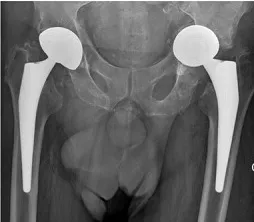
Clinical description of the patient #4, a 77-year-old man. He had a past history of anal cancer and congestive heart failure with arrhythmia. Right and left hip prostheses were implanted in 2013 and 2014, respectively, both following femoral head fracture. As prosthesis loosening occurred with migration of the prosthesis in the pelvis (A), a prosthetic joint infection (PJI) of the left hip was suspected.
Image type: radiology (x_ray)